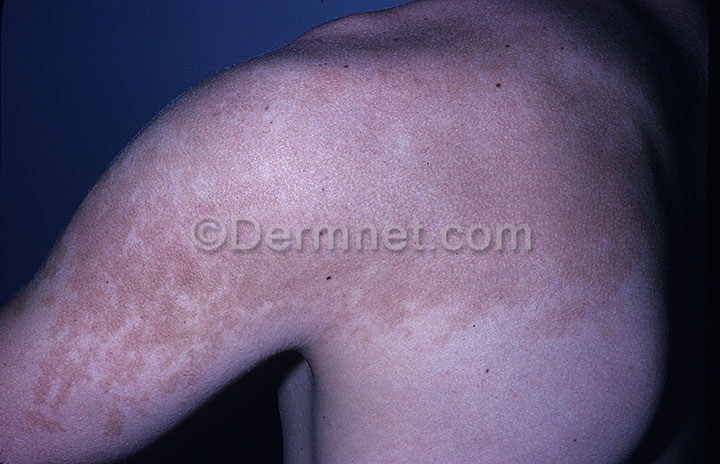
Disease: Melanoma Skin Cancer Nevi and Moles